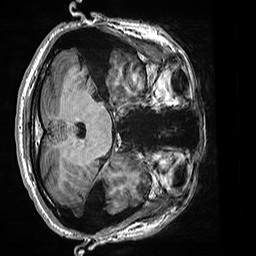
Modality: T1w
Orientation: axial
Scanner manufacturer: siemens
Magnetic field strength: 3 T
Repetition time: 2.5 s
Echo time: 0.00299 s